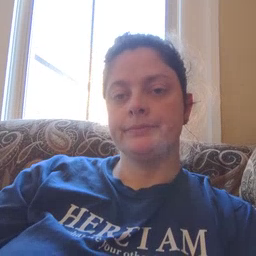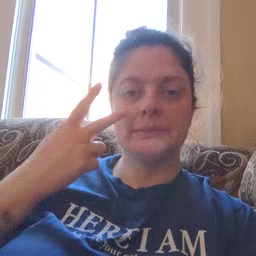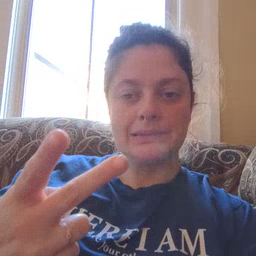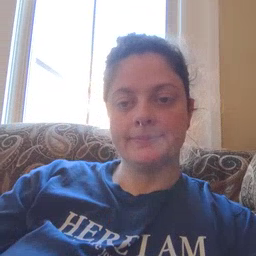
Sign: see